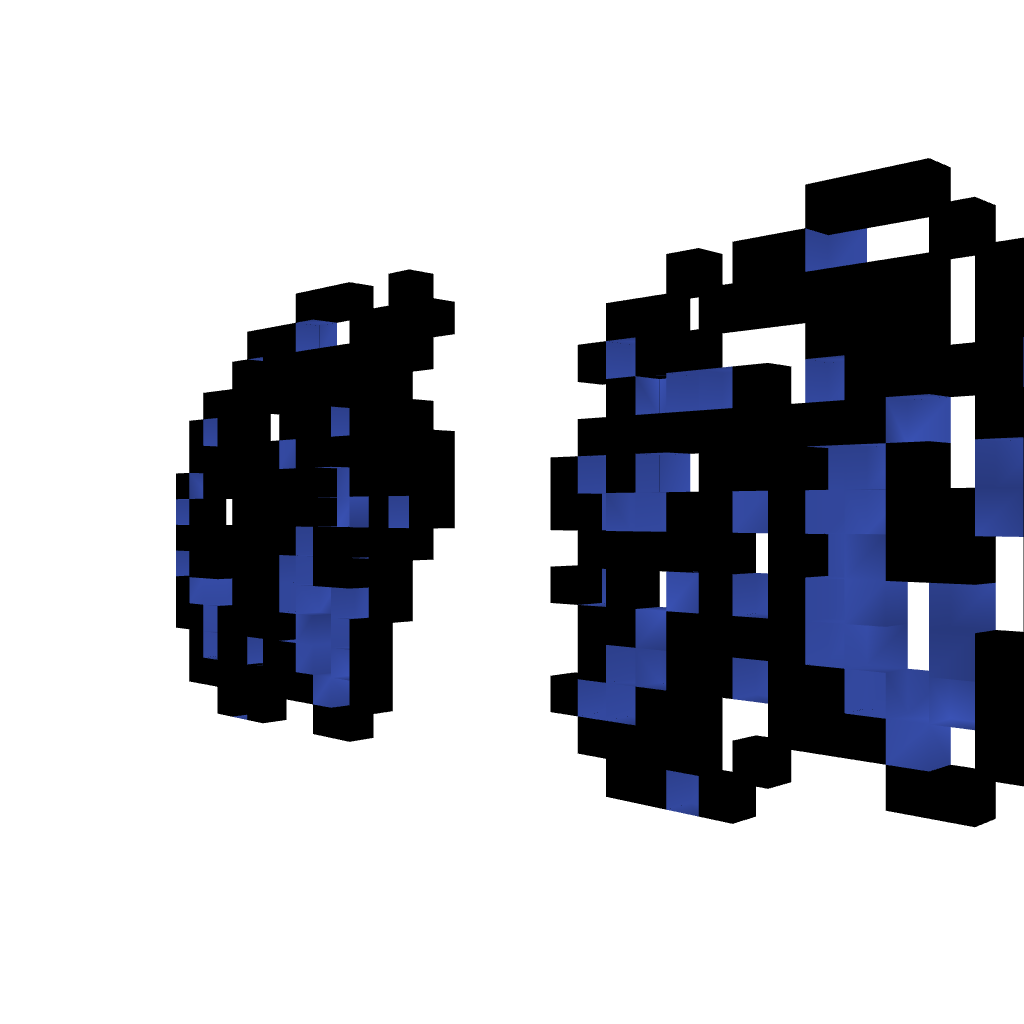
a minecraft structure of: Medusa Head from Castlevania 1 bad low quality